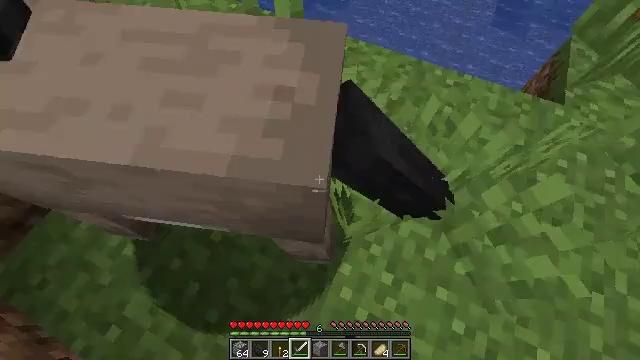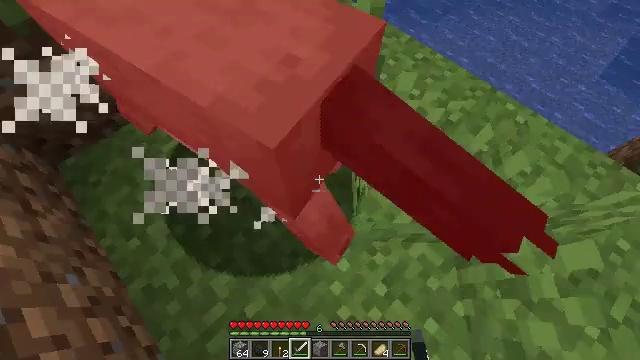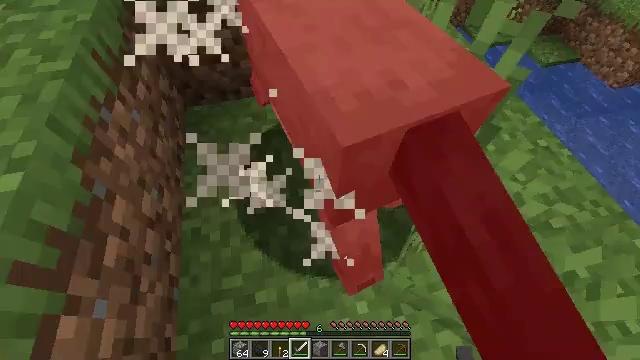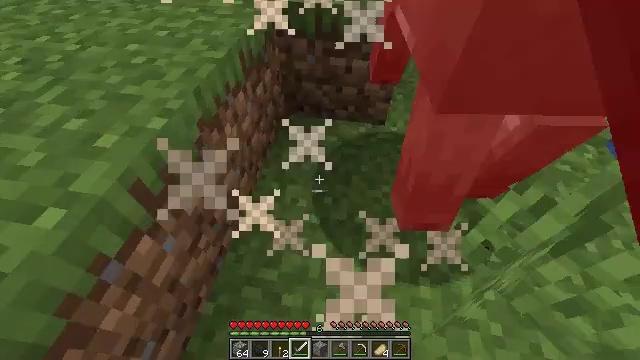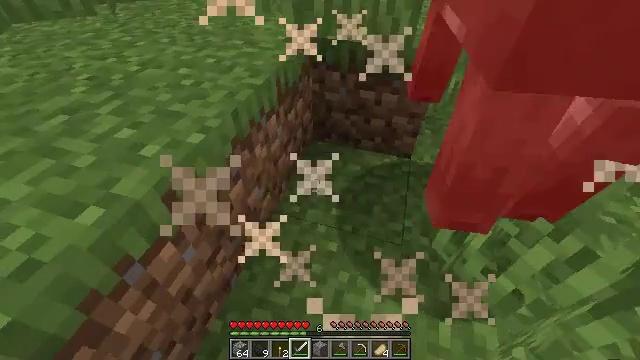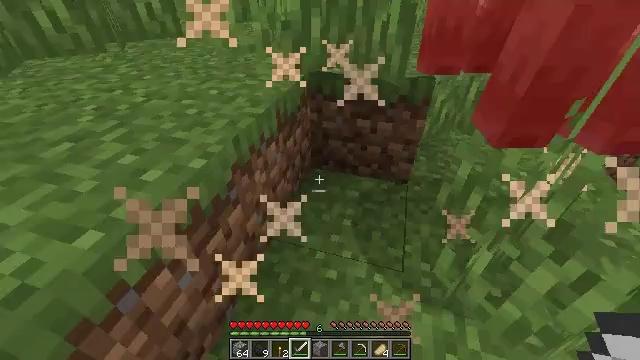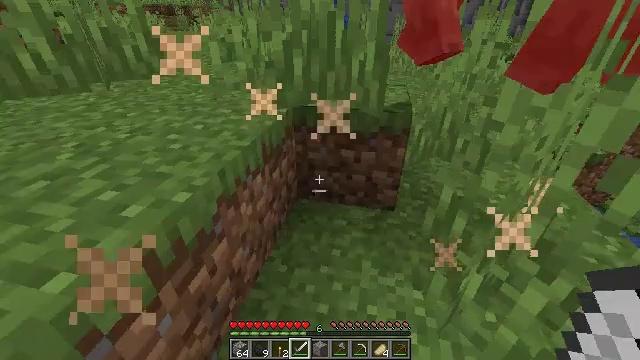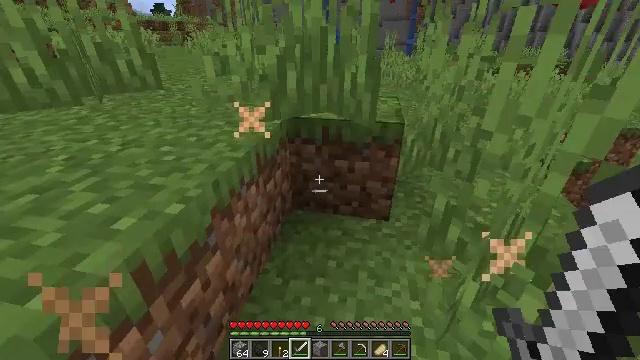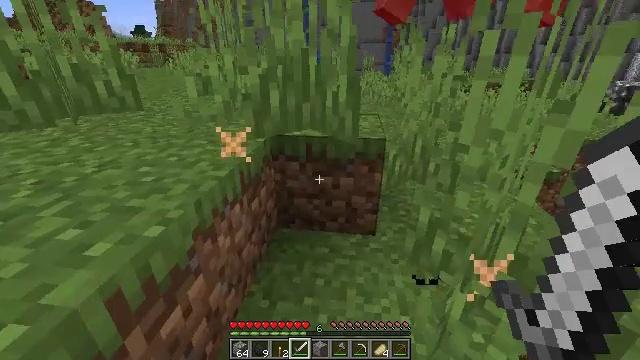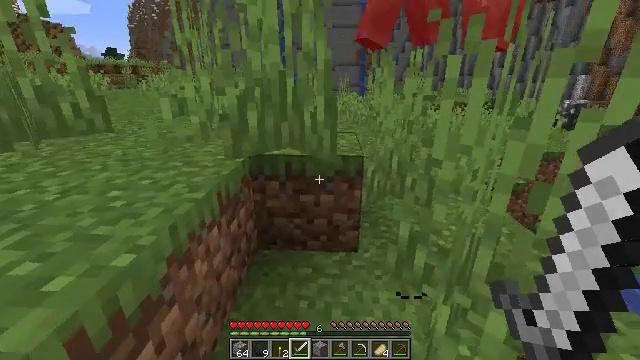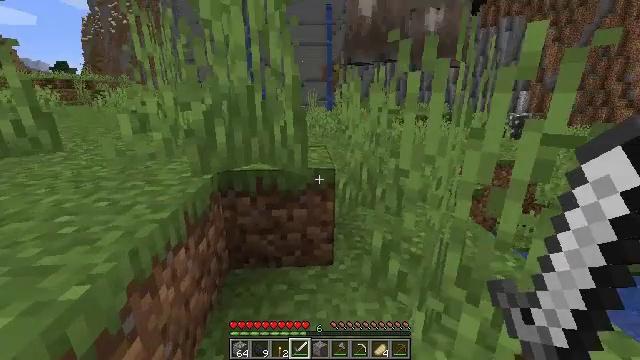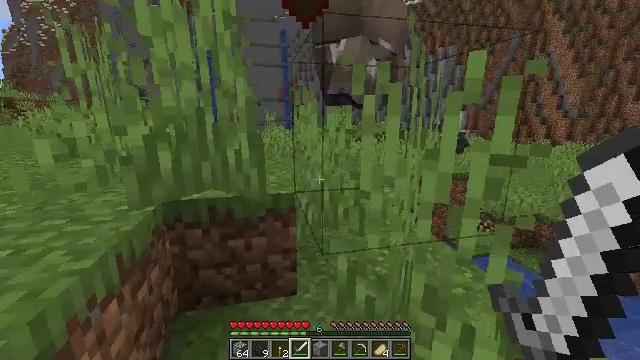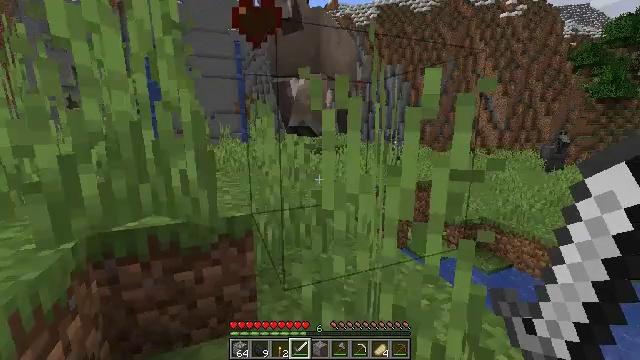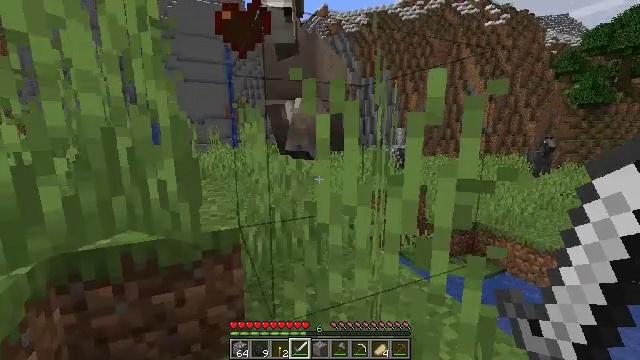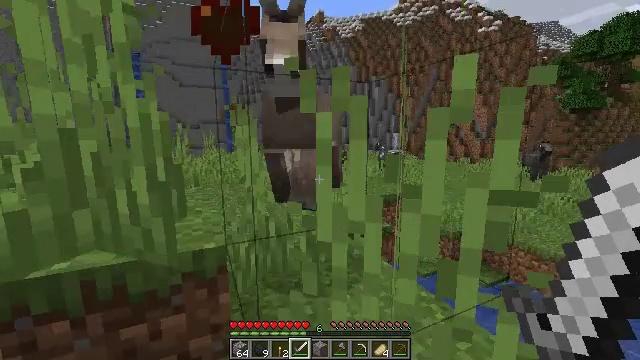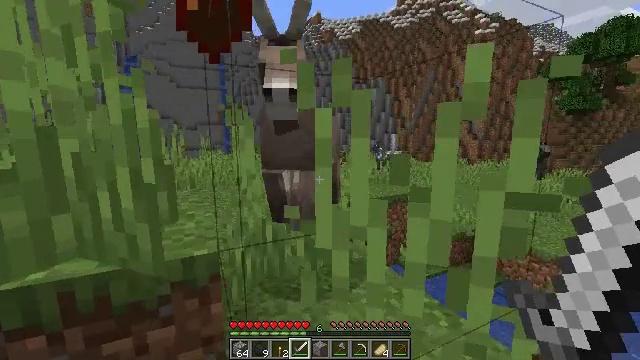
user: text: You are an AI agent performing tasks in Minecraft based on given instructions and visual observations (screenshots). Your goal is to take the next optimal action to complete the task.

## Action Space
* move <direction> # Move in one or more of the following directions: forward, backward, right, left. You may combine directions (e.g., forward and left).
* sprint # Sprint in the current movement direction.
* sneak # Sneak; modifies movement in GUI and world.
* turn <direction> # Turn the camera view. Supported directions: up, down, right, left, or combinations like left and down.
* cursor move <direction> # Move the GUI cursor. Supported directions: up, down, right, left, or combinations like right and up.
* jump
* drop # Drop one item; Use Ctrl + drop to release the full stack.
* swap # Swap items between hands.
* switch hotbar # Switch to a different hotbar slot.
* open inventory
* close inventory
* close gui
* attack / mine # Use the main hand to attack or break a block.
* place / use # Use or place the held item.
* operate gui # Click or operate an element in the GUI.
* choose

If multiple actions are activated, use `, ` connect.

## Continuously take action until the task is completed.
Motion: motion action
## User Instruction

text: Kill the donkey.
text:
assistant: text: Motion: turn left
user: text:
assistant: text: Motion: turn left and up
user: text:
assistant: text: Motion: turn left and up
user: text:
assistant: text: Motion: turn left and up
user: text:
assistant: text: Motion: turn up
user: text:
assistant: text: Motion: turn right and up
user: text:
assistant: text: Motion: turn right and up
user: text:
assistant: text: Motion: turn right and up
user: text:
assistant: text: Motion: turn right and up
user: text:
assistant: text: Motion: turn right and up
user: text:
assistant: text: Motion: move forward, turn right and up
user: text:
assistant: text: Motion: move forward, turn right and up
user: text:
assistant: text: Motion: move forward, turn right and up
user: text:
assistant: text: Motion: move forward
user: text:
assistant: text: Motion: move forward
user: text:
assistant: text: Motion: move forward
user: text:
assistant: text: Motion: move forward
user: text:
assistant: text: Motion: move forward
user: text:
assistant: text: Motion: move forward, turn left
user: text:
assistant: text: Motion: move forward, turn left
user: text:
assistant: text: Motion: move forward
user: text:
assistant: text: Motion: move forward
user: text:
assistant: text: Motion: move forward, turn left and down
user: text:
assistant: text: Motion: move forward, turn left and down
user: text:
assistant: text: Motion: move forward, turn left and down
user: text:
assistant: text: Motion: move forward, turn left and down
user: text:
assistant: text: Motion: move forward, turn left and down
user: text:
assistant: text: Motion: move forward, turn left
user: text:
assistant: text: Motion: move forward, turn left
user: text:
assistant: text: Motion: move forward, turn left and up, attack / mine